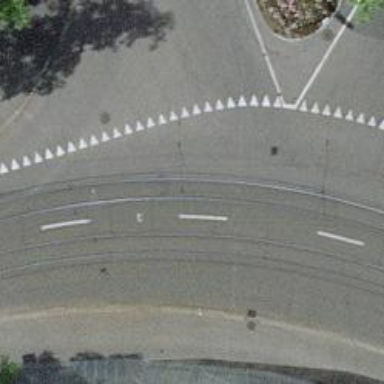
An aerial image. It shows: Tertiary road with asphalt surface and separate sidewalks on both sides.